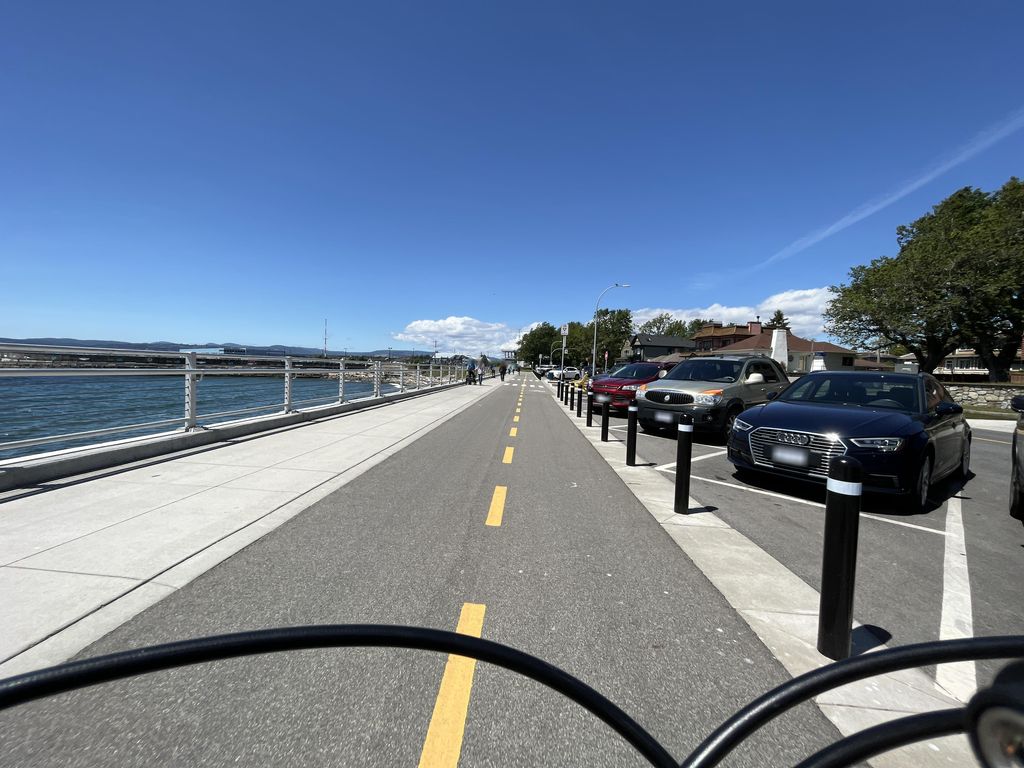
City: victoria